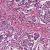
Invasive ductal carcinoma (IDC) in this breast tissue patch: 1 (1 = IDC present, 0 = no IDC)